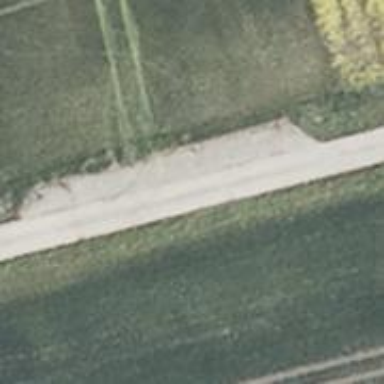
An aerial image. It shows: Passing place on the road.